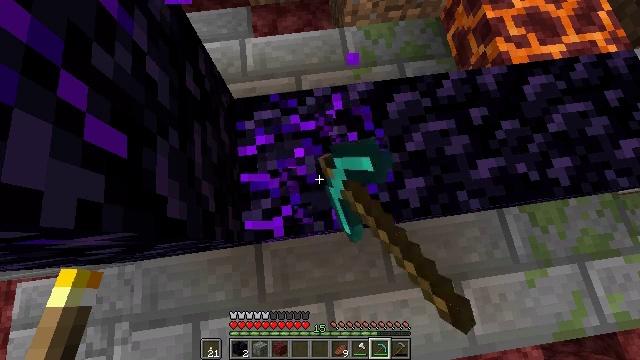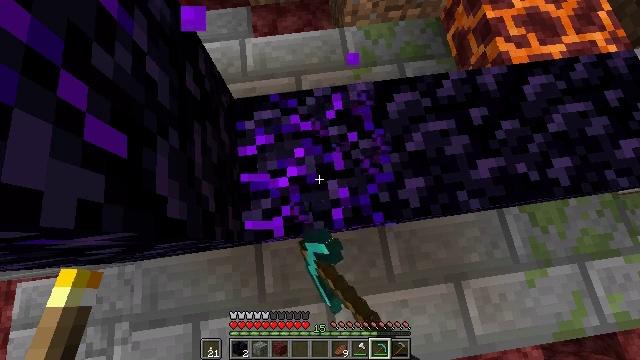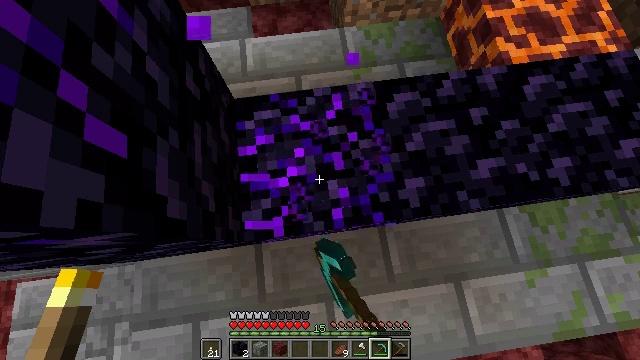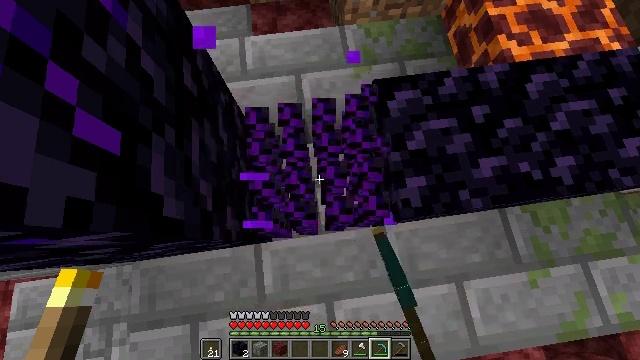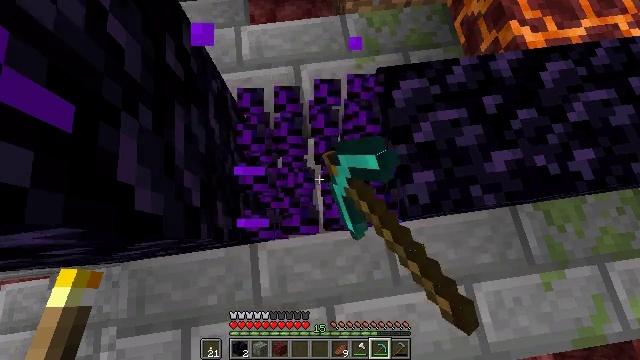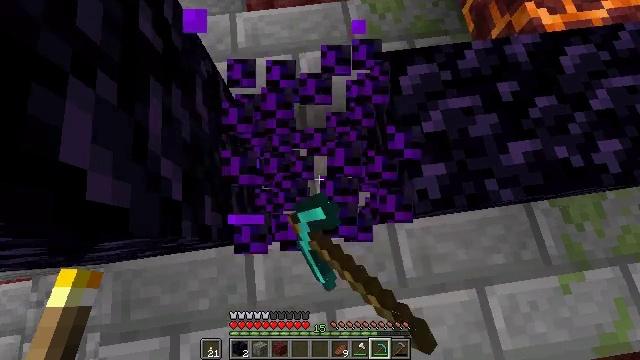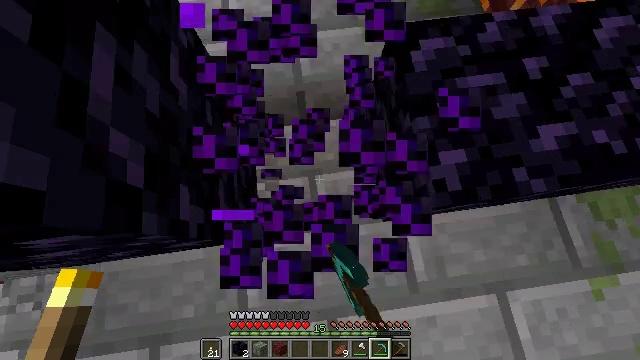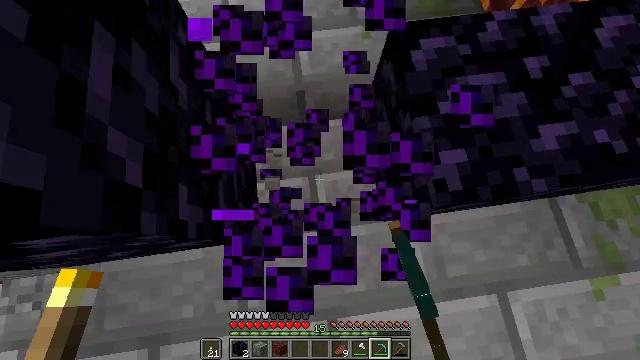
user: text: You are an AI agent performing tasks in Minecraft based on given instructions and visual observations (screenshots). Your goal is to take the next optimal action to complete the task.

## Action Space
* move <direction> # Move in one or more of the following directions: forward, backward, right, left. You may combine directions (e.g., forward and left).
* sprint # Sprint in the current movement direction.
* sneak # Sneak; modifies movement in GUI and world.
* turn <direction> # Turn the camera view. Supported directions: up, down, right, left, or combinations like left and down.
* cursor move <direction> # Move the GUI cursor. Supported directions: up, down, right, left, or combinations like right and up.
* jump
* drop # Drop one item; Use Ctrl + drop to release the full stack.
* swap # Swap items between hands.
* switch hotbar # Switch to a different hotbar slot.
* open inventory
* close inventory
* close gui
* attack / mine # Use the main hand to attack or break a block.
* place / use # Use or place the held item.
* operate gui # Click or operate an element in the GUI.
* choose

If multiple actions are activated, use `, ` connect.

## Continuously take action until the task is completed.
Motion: motion action
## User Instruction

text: Attack the crying obsidian to obtain it.
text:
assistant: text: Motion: attack / mine
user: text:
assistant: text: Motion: attack / mine
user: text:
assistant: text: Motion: attack / mine
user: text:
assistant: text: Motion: attack / mine
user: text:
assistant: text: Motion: attack / mine
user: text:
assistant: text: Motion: attack / mine
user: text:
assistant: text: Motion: attack / mine
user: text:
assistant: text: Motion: attack / mine